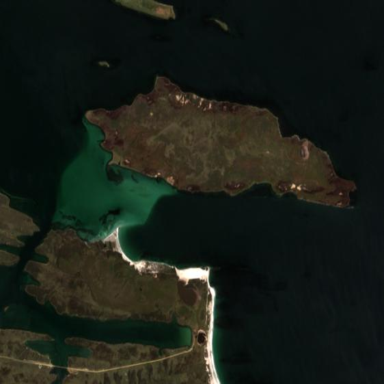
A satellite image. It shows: Island with natural coastline.